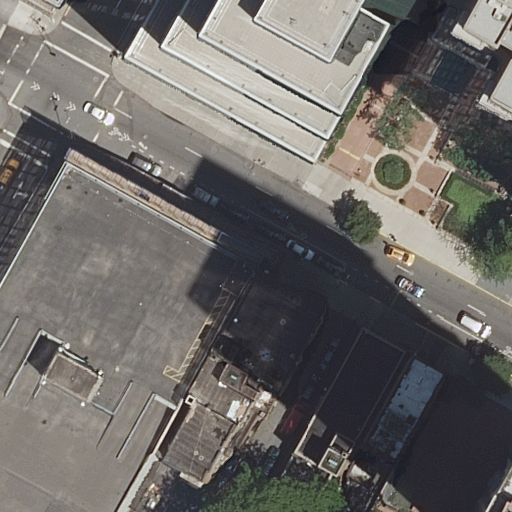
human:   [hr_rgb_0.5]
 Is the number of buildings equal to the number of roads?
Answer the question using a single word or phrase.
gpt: no

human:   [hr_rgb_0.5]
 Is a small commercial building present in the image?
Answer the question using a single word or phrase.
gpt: no

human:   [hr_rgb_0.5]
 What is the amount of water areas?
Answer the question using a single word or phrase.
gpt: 0

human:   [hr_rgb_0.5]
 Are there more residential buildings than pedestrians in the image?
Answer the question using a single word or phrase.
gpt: yes

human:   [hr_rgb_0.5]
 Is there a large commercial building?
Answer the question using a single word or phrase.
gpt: no

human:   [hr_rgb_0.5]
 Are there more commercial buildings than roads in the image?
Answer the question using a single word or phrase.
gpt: no

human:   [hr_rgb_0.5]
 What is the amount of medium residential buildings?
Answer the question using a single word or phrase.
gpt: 2

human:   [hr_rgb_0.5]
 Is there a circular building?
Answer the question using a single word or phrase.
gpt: no

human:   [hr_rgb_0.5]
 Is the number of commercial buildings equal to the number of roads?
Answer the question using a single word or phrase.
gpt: no

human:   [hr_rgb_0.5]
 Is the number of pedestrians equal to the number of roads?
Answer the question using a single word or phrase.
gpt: no

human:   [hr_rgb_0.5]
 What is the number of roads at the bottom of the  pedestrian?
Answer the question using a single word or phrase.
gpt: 0

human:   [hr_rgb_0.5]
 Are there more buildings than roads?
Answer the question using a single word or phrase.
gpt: yes

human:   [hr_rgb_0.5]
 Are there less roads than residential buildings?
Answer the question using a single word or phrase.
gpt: yes

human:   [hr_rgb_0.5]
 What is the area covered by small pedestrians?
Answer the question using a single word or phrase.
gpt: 0m2

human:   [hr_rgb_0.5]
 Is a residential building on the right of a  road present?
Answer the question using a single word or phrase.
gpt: yes

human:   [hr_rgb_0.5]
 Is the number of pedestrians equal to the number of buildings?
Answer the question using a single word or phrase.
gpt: no

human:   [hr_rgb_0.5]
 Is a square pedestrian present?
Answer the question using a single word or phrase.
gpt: no

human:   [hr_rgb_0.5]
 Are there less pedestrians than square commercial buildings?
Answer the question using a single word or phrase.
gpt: no

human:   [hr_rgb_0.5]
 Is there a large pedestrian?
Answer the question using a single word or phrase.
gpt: yes

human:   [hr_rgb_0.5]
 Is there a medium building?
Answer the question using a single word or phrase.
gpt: yes

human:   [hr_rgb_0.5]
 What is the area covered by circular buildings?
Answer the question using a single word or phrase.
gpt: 0m2

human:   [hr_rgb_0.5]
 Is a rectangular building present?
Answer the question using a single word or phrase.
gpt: yes

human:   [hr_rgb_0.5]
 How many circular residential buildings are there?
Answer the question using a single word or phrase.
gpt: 0

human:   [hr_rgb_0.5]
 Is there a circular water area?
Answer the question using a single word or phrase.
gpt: no

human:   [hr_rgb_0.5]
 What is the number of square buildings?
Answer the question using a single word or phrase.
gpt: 0

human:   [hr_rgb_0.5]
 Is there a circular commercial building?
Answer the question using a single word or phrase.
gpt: no

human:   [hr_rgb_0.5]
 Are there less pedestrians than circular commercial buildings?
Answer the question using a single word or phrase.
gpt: no

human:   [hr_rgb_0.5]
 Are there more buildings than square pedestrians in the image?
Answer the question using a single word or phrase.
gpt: yes

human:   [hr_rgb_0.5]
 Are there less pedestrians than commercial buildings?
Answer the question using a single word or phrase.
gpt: no

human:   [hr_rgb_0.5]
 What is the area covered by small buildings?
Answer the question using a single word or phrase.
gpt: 20m2

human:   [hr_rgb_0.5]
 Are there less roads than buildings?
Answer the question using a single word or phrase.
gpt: yes

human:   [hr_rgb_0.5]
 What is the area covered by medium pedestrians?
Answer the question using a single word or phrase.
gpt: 0m2

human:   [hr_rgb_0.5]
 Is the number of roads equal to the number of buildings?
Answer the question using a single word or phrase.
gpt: no

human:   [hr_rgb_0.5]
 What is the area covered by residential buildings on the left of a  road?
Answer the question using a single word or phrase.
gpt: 3105m2

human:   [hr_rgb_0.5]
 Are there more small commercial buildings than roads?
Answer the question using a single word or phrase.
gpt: no

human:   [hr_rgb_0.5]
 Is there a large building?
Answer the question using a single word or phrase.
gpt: yes